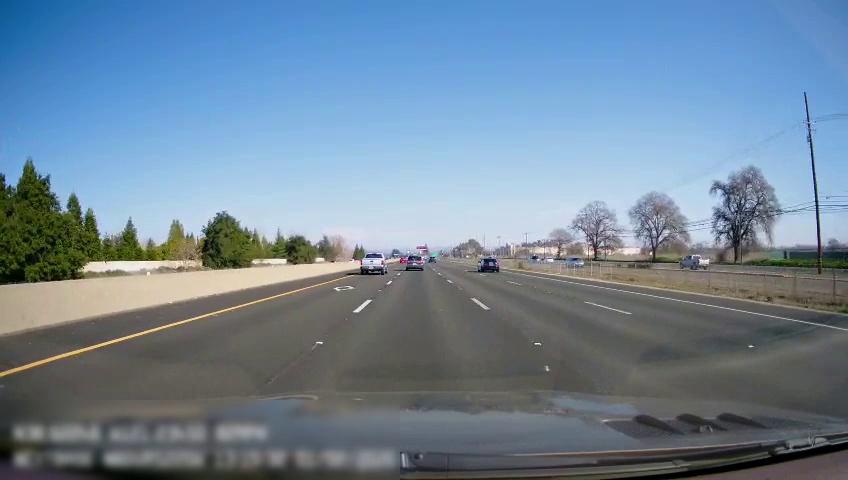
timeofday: Day
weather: Sunny
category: Drivable Space
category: Vehicles | SUV
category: Vehicles | Truck
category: Vehicles | Car
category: Vehicles | Truck
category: Vehicles | SUV
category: Lanes | Current Lane
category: Lanes | Current Lane
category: Lanes | Current Lane
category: Lanes | Alternate Lane
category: Lanes | Alternate Lane
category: Lanes | Alternate Lane